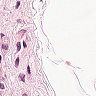
Metastatic tissue present: yes